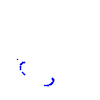
Particle: pion